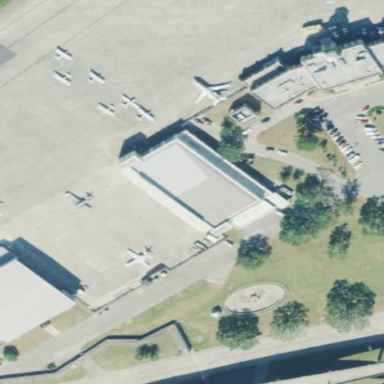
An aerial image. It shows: Hangar building at the airport.